【题型】选择题　【知识点】立体几何　【难度】medium
如图，$ABCD - A_1B_1C_1D_1$为正方体，

① $AC_1 \perp BD$  ② $BD_1 \perp$平面$ACB_1$
③ $BD_1$与底面$BCC_1B_1$所成角的正切值是$\sqrt{2}$
④ 过点$A_1$与异面直线$AD$与$CB_1$成$60^\circ$角的直线有2条.

其中正确结论的个数是（ ）．

\vspace{0.5em}
\quad A. 0 \quad B. 1 \quad C. 2 \quad D. 3
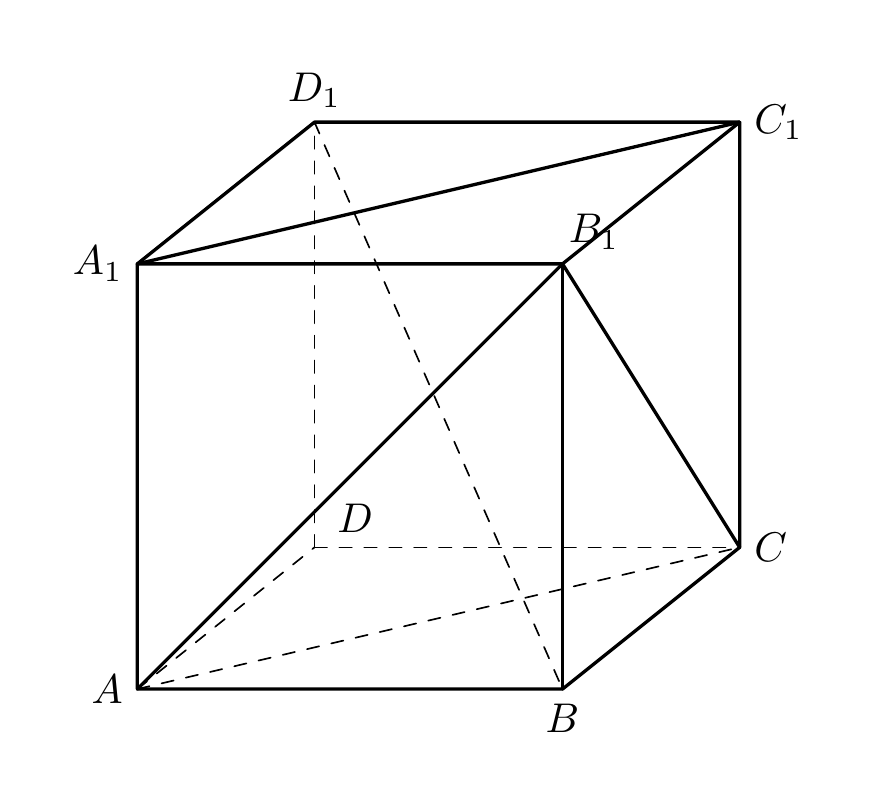
【解答】
\textbf{【答案】} D

\vspace{1em}
\textbf{【详解】} 在正方体$ABCD - A_1B_1C_1D_1$中，由正方形$ABCD$，则$BD \perp AC$，

又$AA_1 \perp$平面$ABCD$，$BD \subset$平面$ABCD$，则$AA_1 \perp BD$，

又$AA_1,AC$是平面$ACC_1A_1$内两条相交直线，所以$BD \perp$平面$ACC_1A_1$，

$AC_1 \subset$平面$ACC_1A_1$，所以$BD \perp AC_1$，故①正确；

因为$BD \perp AC$，又$DD_1 \perp$平面$ABCD$，$AC \subset$平面$ABCD$，则$DD_1 \perp AC$，

又$BD,DD_1$是平面$BDD_1$内两条相交直线，所以$AC \perp$平面$BDD_1$，又$BD_1 \subset$平面$BDD_1$，

所以$BD_1 \perp AC$，同理可得$BD_1 \perp AB_1$，又$AC,AB_1$是平面$ACB_1$内两条相交直线，

所以$BD_1 \perp$平面$ACB_1$，故②正确；

因为$D_1C_1 \perp$平面$BCC_1B_1$，易知$BC_1$是直线$BD_1$在平面$BCC_1B_1$内的射影，

则$\angle D_1BC_1$是直线$BD_1$与平面$BCC_1B_1$所成角，则$\tan\angle D_1BC_1 = \dfrac{1}{\sqrt{2}} = \dfrac{\sqrt{2}}{2}$，故③错误；

由$AD \parallel BC$可得直线$AD$与$CB_1$所成的角是$45^\circ$，

抽象出图形如下，$A_1D_1 \parallel AD$，$A_1D_1 \parallel BC$，$\angle DA_1D_1 = 45^\circ$，$m$是$\angle DA_1D_1$的平分线，$l$是其补角$\angle DA_1E$的平分线，

$m$与$A_1D$和$A_1D_1$夹角为$22.5^\circ$，$l$与$A_1D$和$A_1E$夹角为$67.5^\circ$，

直线$m$绕$A_1$（在平面$A_1DD_1$的垂直平面内，保持$A_1D$与$A_1E$成等角）旋转时，

与$A_1D$，$A_1E$的夹角（锐角）最大到$90^\circ$，中间有成$60^\circ$角的直线，共两条，

而直线$l$同样旋转时，最小角是$67.5^\circ$，不可能有$60^\circ$角．

所以过点$A_1$与异面直线$AD$与$CB_1$成$60^\circ$角的直线有2条，故④正确．

综上，正确的有①②④．

故选：D.

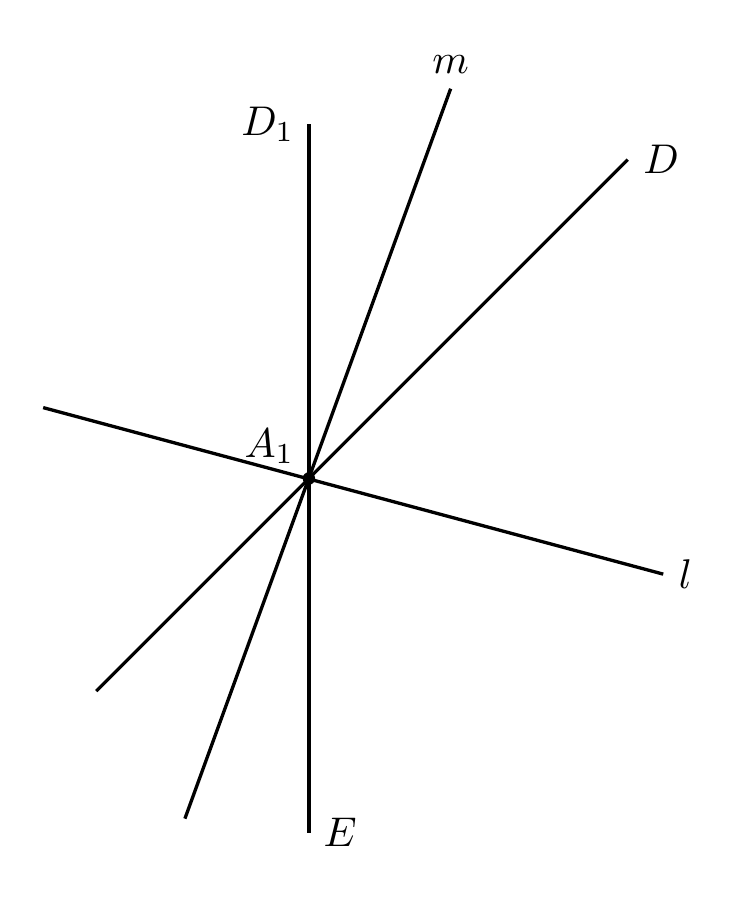